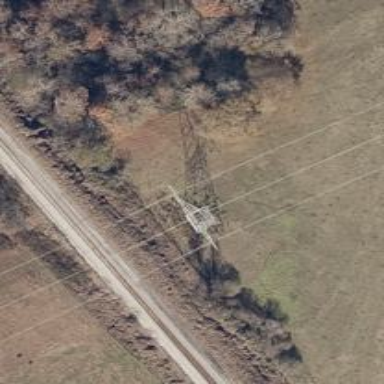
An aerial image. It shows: Power tower.